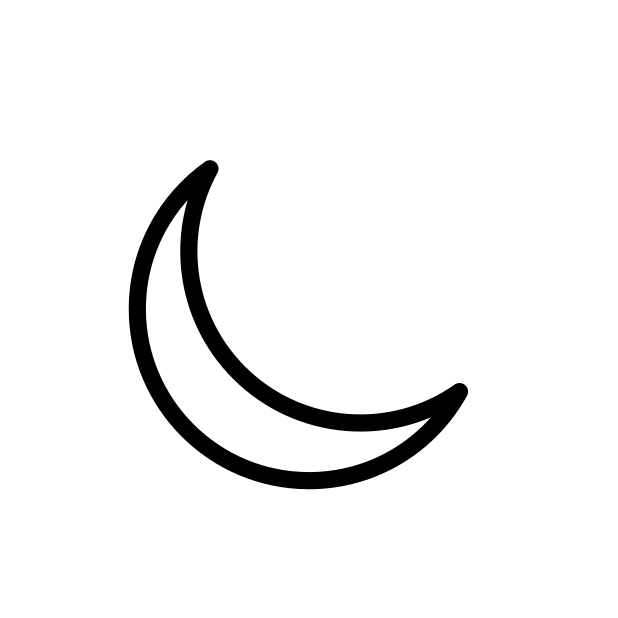
Emoji: ⏾
Name: power sleep symbol
Unicode: 0x23fe